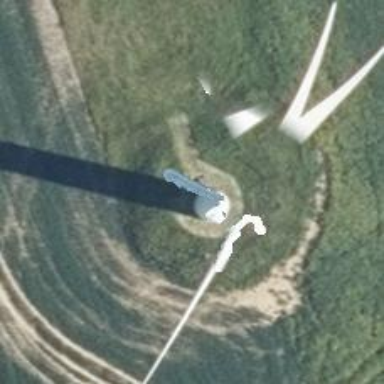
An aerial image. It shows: Wind generator manufactured by Vestas.